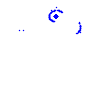
Particle: pion